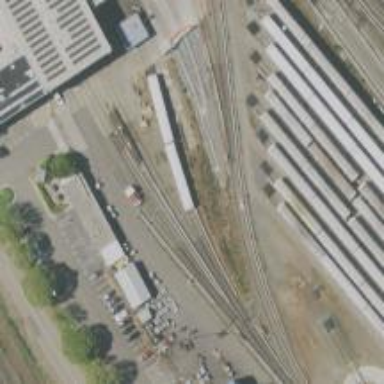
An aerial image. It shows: Yard area with electrified rail tracks.